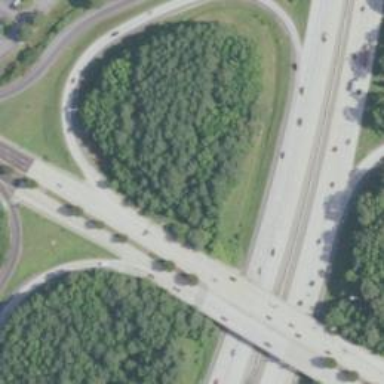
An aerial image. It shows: Primary highway that functions as expressway.